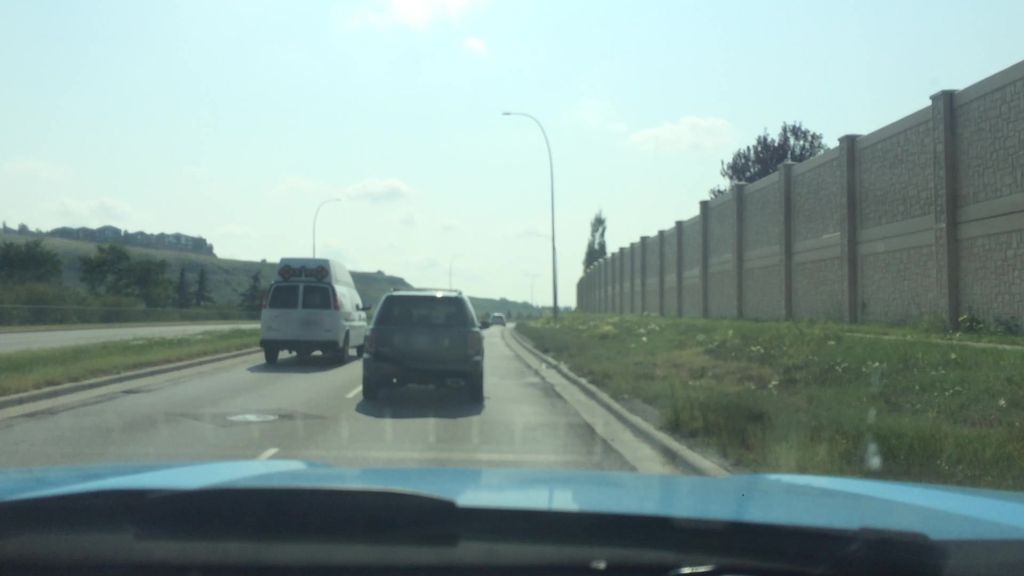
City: calgary